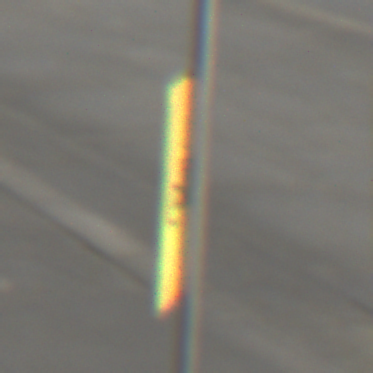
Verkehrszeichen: RadverkehrOhnePfeilsymbol
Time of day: SunriseSunset
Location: Outdoor (Urban)
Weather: Clear
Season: NotSpecified
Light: Natural